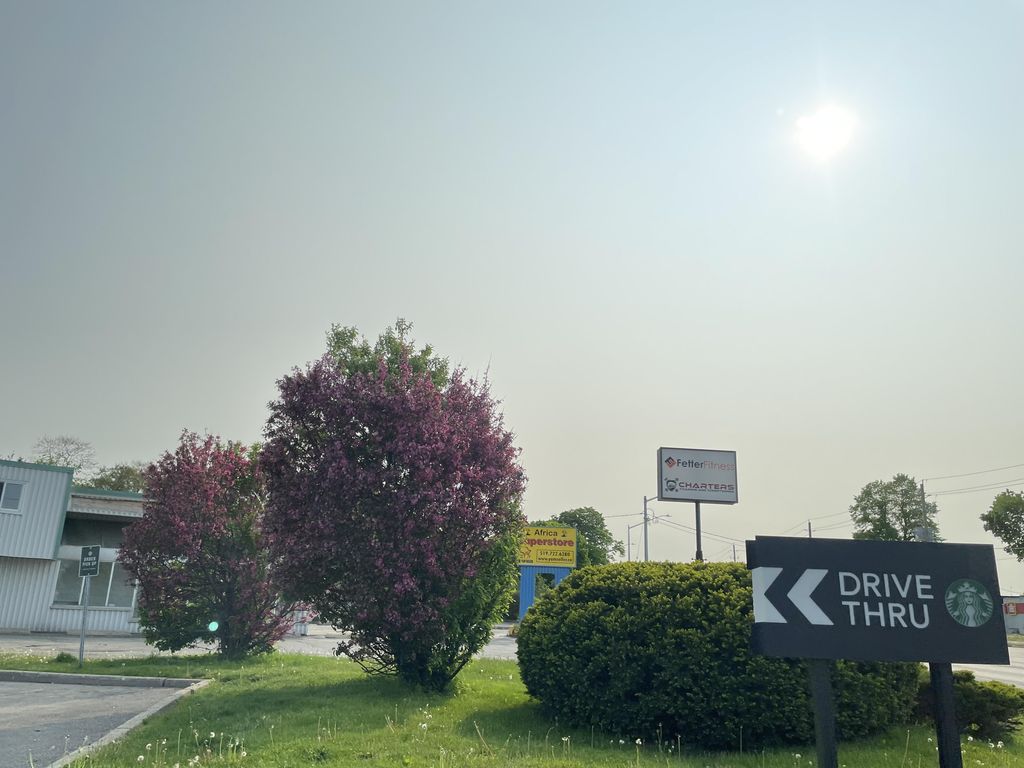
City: kitchener-waterloo